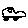
Label: car